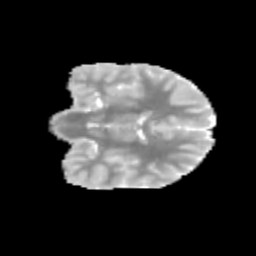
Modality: MD
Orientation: coronal
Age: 10
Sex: male
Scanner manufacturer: siemens
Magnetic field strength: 3 T
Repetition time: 3.8 s
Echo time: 0.07 s